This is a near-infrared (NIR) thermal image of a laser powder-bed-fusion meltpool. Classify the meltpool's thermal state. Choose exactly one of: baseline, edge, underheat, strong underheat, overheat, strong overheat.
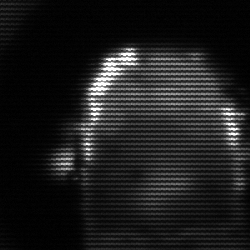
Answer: baseline